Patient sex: M
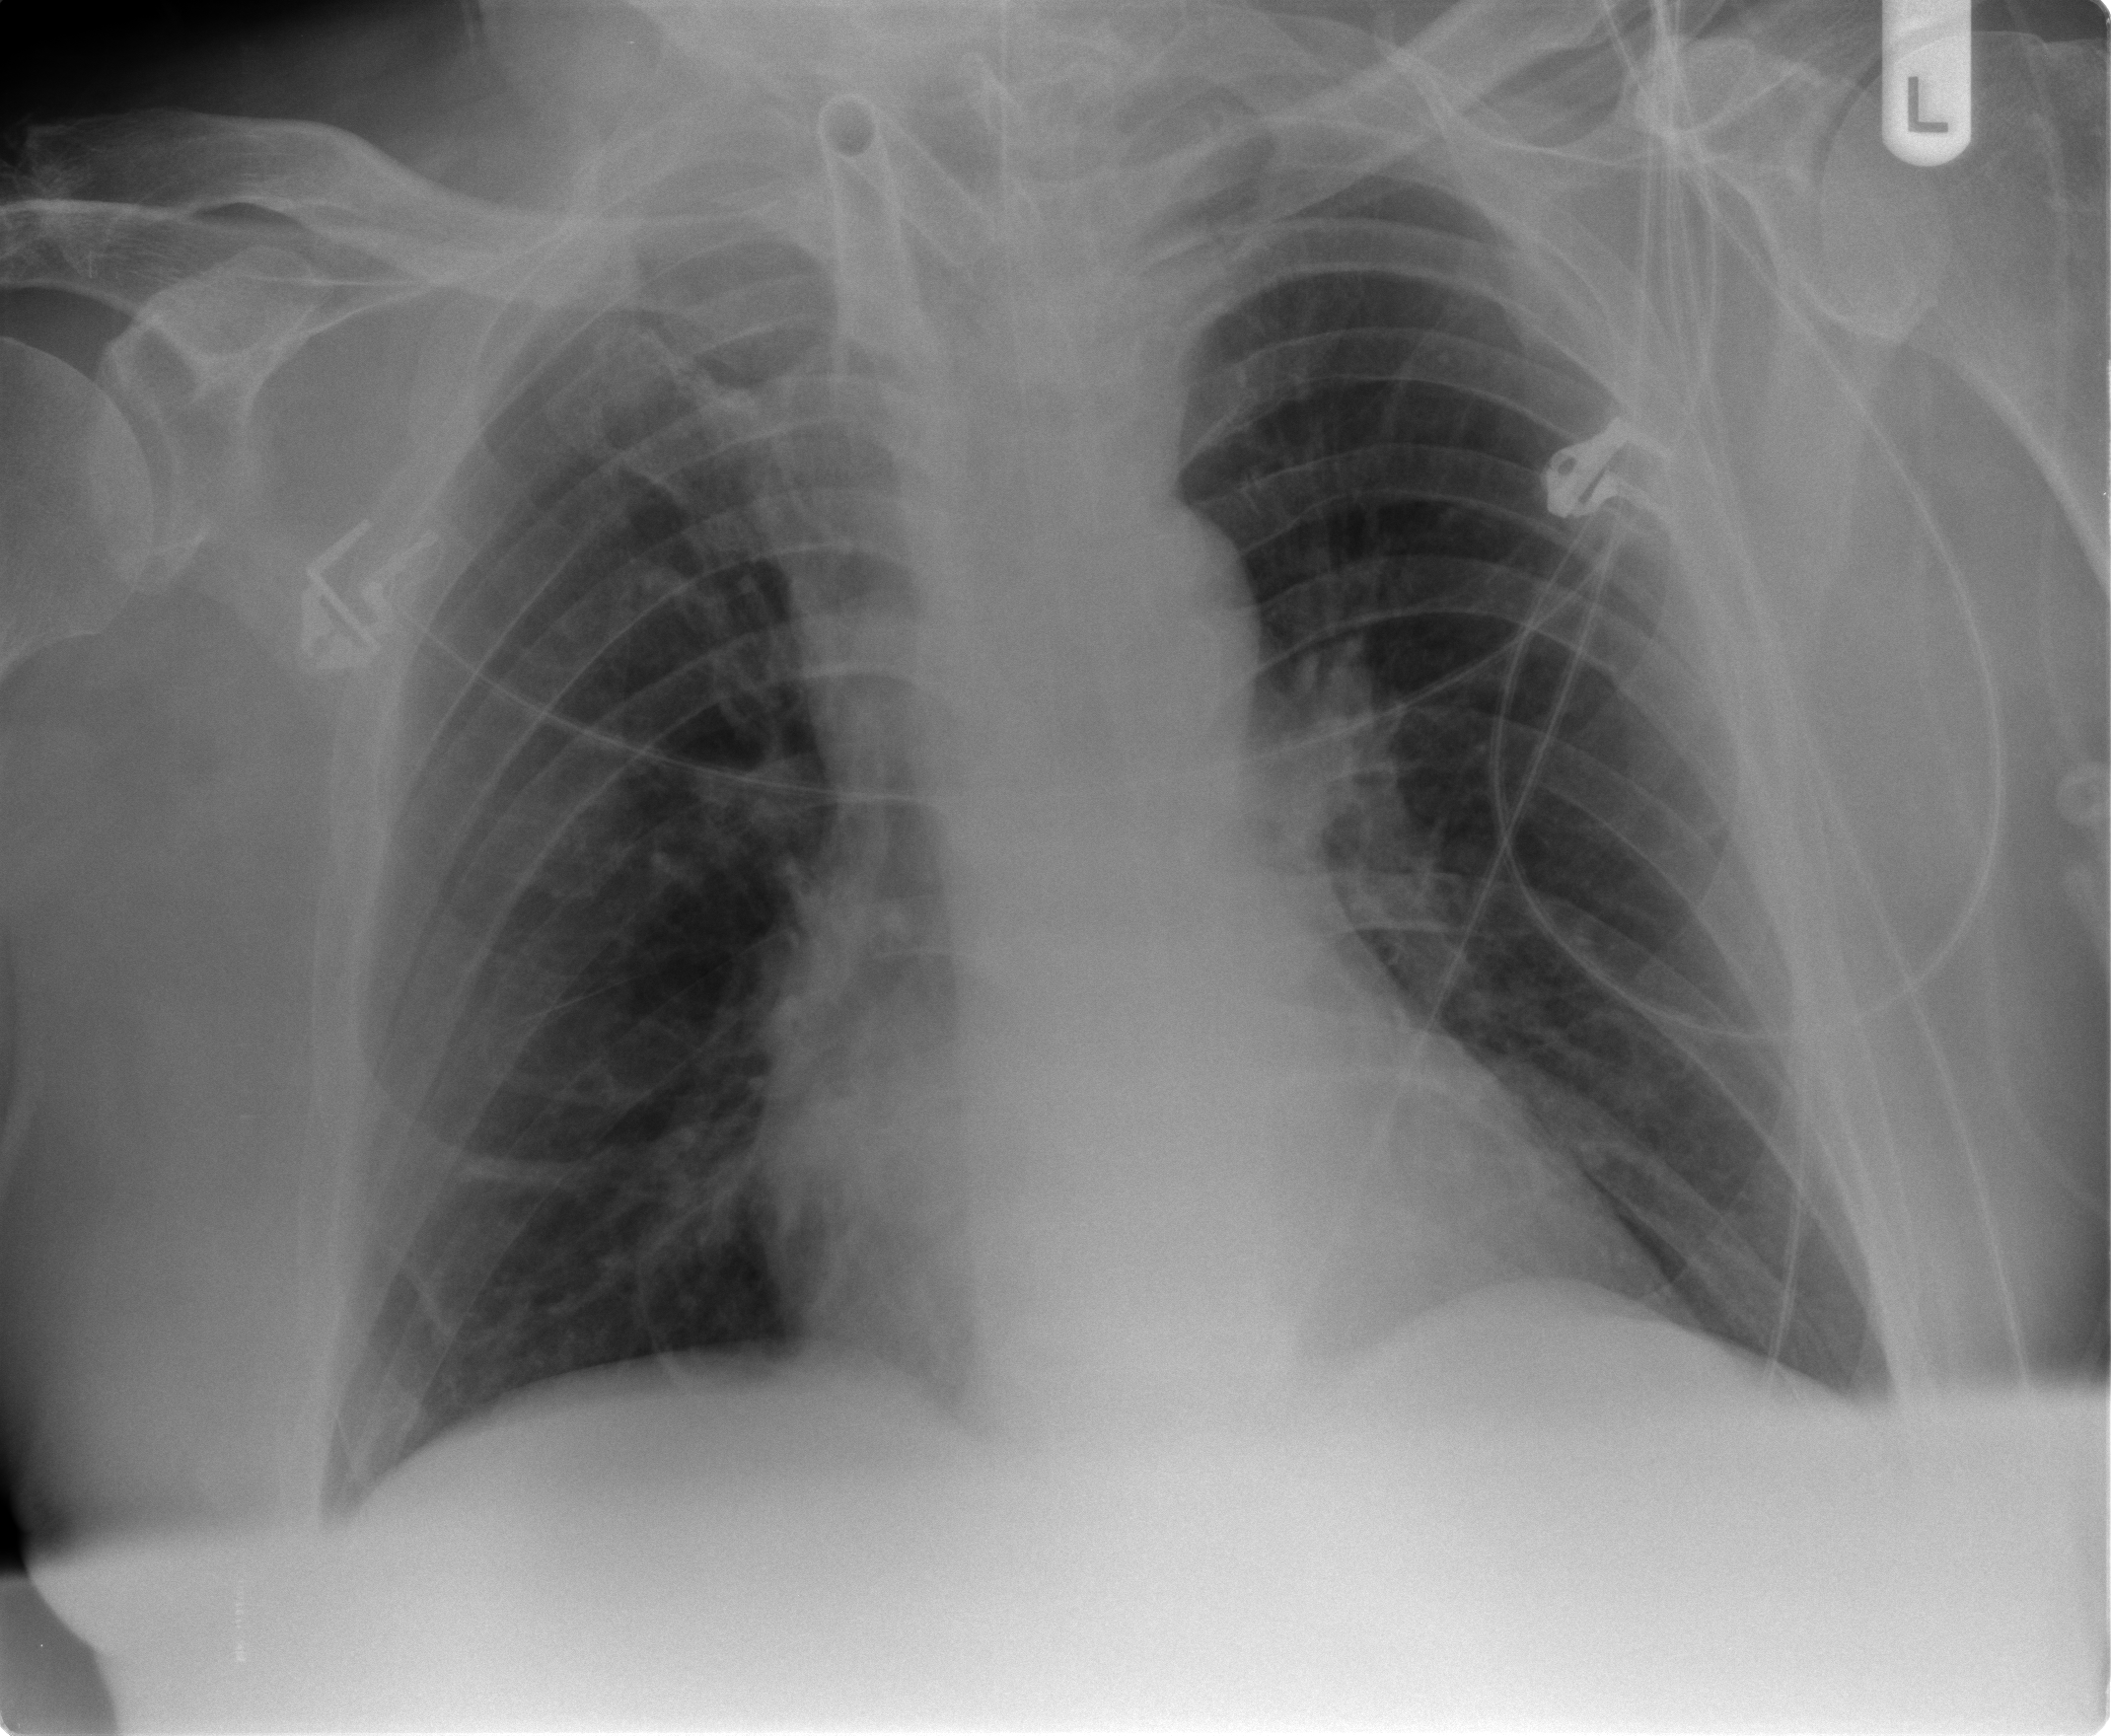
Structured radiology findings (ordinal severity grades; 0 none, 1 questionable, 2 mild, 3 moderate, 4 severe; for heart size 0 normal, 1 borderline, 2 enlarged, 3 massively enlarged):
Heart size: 2
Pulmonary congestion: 2
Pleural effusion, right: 0
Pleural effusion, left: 0
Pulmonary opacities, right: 0
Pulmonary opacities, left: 0
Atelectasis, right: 2
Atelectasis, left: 2